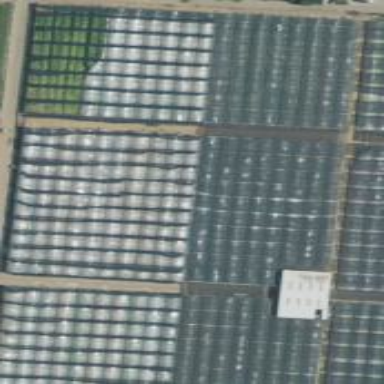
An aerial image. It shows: Greenhouse.